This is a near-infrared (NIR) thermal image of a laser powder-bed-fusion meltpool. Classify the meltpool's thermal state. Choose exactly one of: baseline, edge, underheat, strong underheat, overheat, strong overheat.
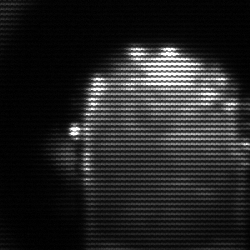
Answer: baseline